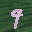
Label: 9